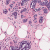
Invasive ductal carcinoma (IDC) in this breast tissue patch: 0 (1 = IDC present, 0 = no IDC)